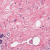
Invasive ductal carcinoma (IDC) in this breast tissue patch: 0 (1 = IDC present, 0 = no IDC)